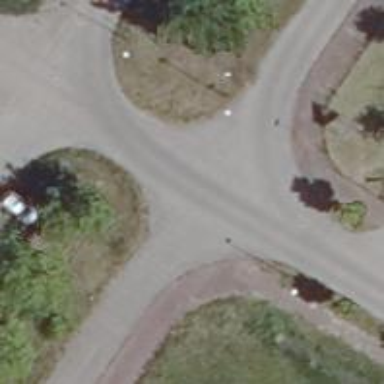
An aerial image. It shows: Unclassified road without sidewalk.